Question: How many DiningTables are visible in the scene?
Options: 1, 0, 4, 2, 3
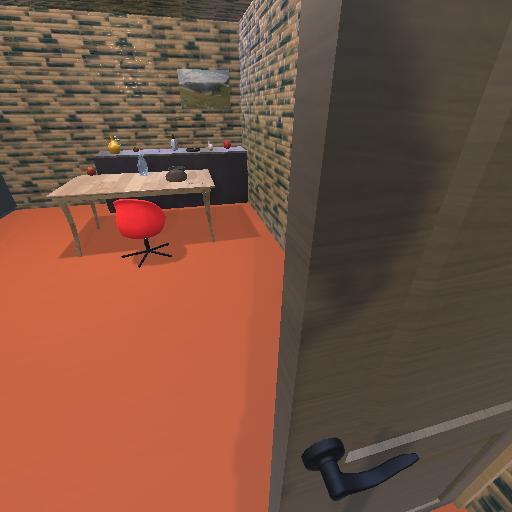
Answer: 1